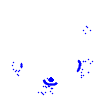
Particle: electron